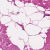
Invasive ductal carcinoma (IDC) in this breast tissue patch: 0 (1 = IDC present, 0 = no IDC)